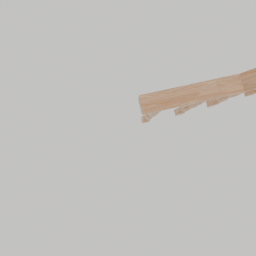
Label: architecture